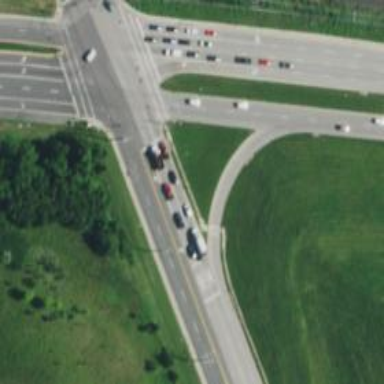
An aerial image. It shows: Primary link highway with asphalt surface.